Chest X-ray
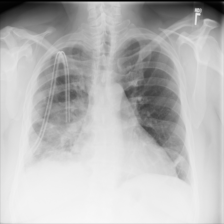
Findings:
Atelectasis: positive
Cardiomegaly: negative
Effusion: positive
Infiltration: negative
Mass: negative
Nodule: negative
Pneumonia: negative
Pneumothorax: positive
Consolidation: negative
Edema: negative
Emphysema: negative
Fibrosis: negative
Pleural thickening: negative
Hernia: negative